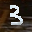
Label: 3